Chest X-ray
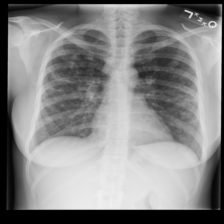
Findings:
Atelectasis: negative
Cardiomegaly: negative
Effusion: negative
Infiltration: negative
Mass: negative
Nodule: positive
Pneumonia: negative
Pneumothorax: negative
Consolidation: negative
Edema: negative
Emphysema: negative
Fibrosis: negative
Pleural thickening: negative
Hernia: negative